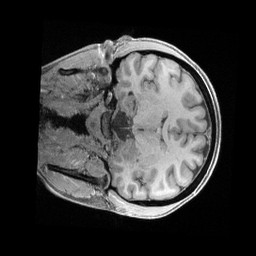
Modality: T1w
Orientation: coronal
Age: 33
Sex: female
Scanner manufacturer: siemens
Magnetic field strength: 3 T
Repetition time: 2.4 s
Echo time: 0.00241 s